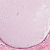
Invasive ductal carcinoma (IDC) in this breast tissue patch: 0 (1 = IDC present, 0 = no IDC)